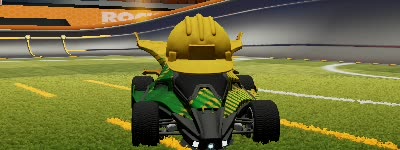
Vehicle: aftershock